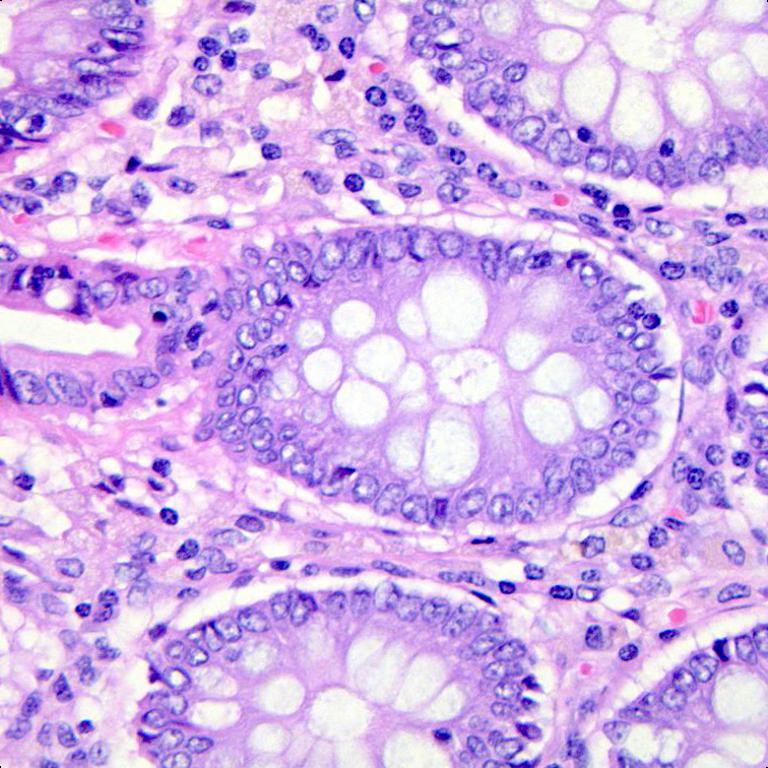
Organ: colon
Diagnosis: benign